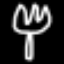
Label: fork